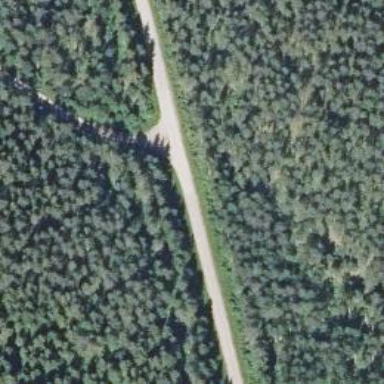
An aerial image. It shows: Unclassified road.